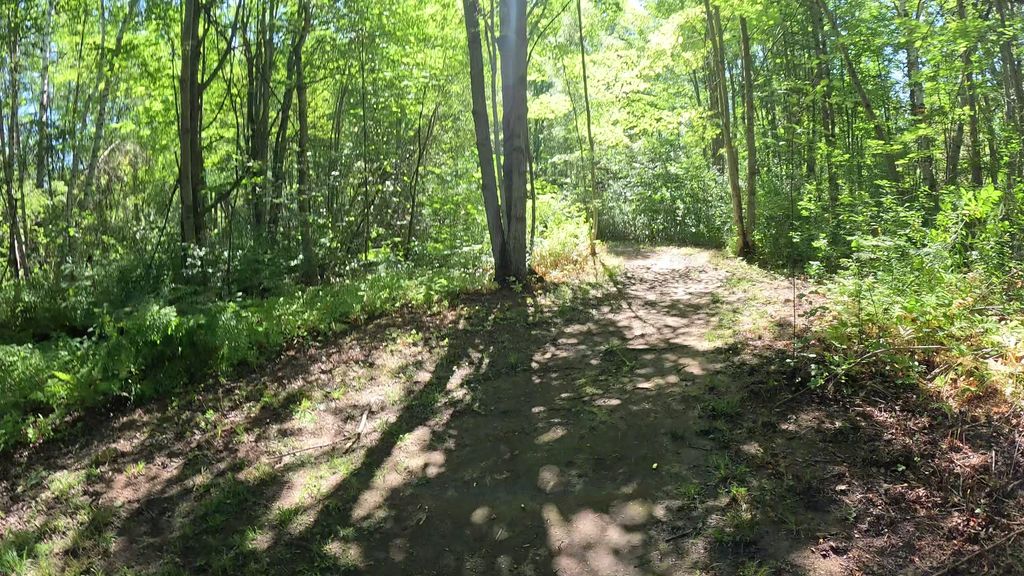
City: ottawa-gatineau